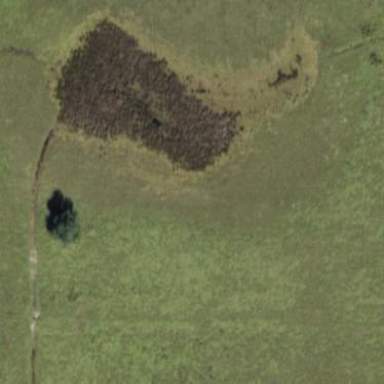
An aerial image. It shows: Marshy wetland area.